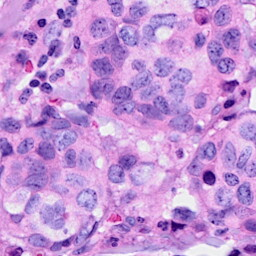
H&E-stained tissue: Breast